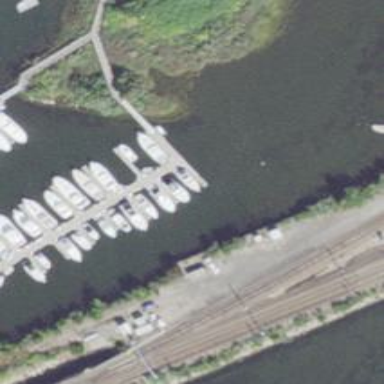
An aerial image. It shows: Man-made pier.